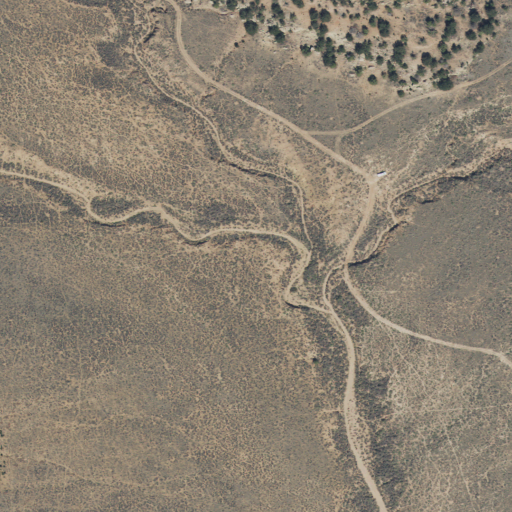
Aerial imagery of valley in Utah named Mill Hollow containing only shrub